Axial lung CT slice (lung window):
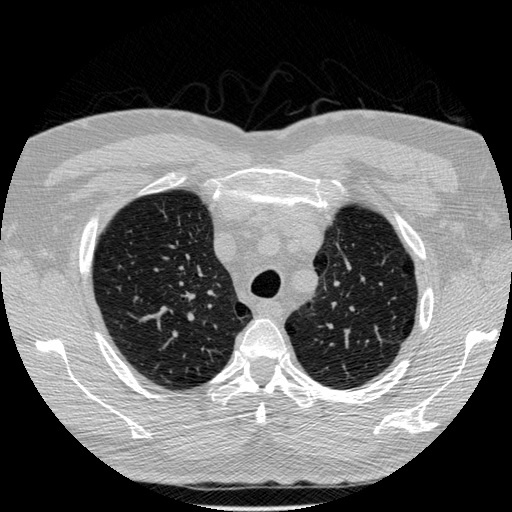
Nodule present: no